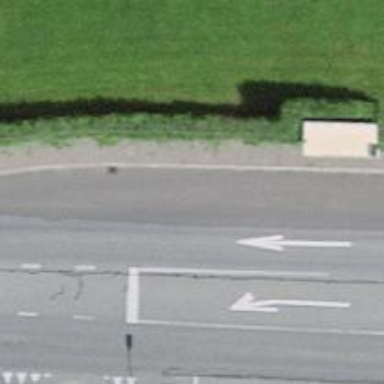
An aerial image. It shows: Bus stop with shelter. It is platform for public transport.